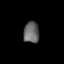
Tissue: lung
Cell type: Others
Senescence score: 0.2127
Nuclear area (px): 326
Mean DAPI intensity: 102.463